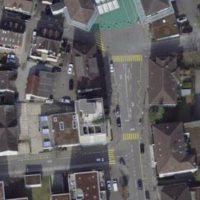
EUNIS habitat code: 54
Species observed at this site:
Hedera helix
Buxus sempervirens